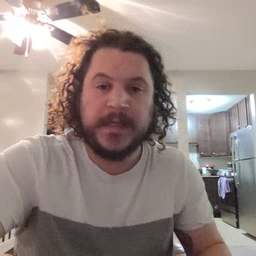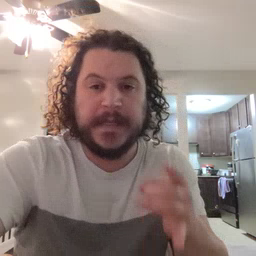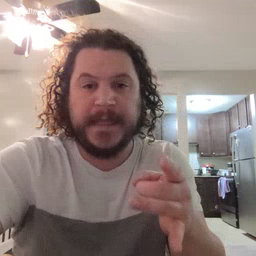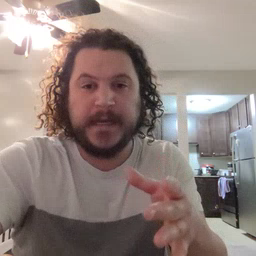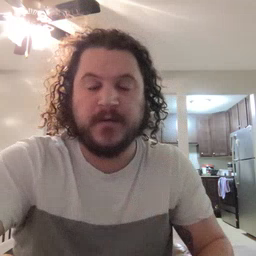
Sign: hate